Question:
I have to submit all values in different cell in database with one submit
When I click submit it only inserts last student and last subject marks
example (flinch and physics):
'''
<tbody>
<?php
$query="SELECT *FROM 'students' WHERE 'standard'='".$standard."'";
$ex_query=mysql_query($query);
while($row=mysql_fetch_array($ex_query)) {
$id=$row['id'];
$fname=$row['fname'];
$lname=$row['lname'];
$rollno = $row['rollno'];
$standard = $row['standard'];
$section = $row['section'];
?>
<tr>
<th scope="row">1</th>
<td><?php echo $fname; ?> <?php echo $lname; ?>
<input type="hidden" name="name" value="<?php echo $fname; ?> <?php echo $lname; ?>">
</td>
<td><?php echo $standard; ?>
<input type="hidden" name="standard" value="<?php echo $standard; ?>">
</td>
<td><?php echo $section; ?>
<input type="hidden" name="section" value="<?php echo $section; ?>">
</td>
<?php $querysub="SELECT *FROM 'subject'";
$ex_querysub=mysql_query($querysub);
while($row=mysql_fetch_array($ex_querysub))
{
$id=$row['id'];
$subject=$row['subject'];
?>
<td><input type="hidden" name="subject" value="<?php echo $subject; ?>"><input type="text" class="form-control col-md-7 col-xs-12" name="marks"></td>
<?php } ?>
<!-- <td><a href="javascript:void(0)" onClick="edit(<?php echo $id ?>)"><i class="fa fa-edit"></i></a></td>
<td><a href="javascript:void(0)" onClick="deldata(<?php echo $id ?>)"><i class="fa fa-trash-o"></i></a></td> -->
</tr>
<?php }
?>
</tbody>
</table>
<input type="submit" name="submit">
<?php
if(isset($_POST['submit'])) {
$id
$name = $_POST['name'];
$standard = $_POST['standard'];
$section = $_POST['section'];
$subject = $_POST['subject'];
$marks = $_POST['marks'];
$query="INSERT INTO 'marks' ('id' ,'name' ,'standard' ,'section' ,'subject' ,'marks') VALUES (NULL, '$name', '$standard', '$section', '$subject', '$marks')";
$ex_query=mysql_query($query); ?>
<!-- <script>
window.location.href="view-standard.php";
</script> --> <?php
}
}
?>
</form>
'''
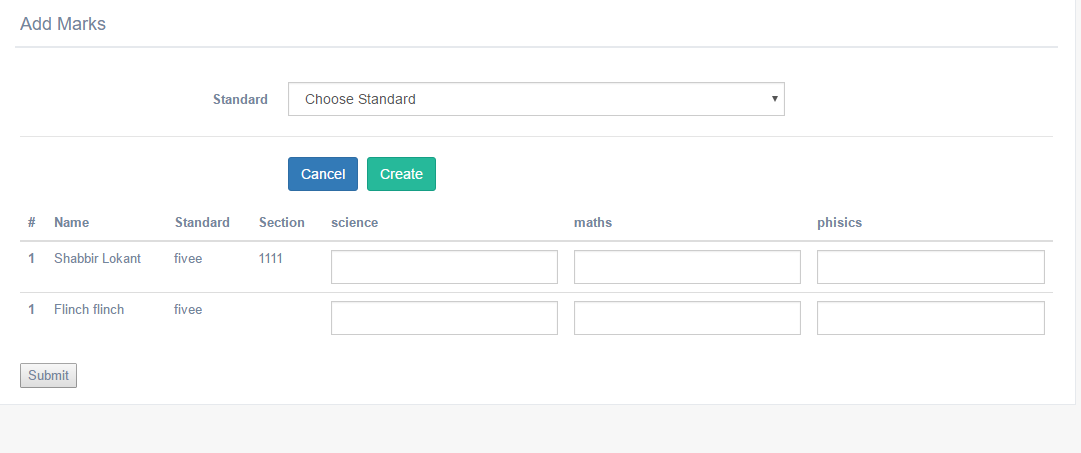
Answer: You can add a row index to each elements name like this
'''
<tr>
<th scope="row">1
</th>
<td>
<?php echo $fname; ?>
<?php echo $lname; ?>
<input type="hidden" name="name[]" value="<?php echo $fname; ?> <?php echo $lname; ?>">
</td>
<td>
<?php echo $standard; ?>
<input type="hidden" name="standard[]" value="<?php echo $standard; ?>">
</td>
<td>
<?php echo $section; ?>
<input type="hidden" name="section[]" value="<?php echo $section; ?>">
</td>
<?php $querysub="SELECT *FROM 'subject'";
$ex_querysub=mysql_query($querysub);
while($row=mysql_fetch_array($ex_querysub))
{
$id=$row['id'];
$subject=$row['subject'];
?>
<td>
<input type="hidden" name="subject[]" value="<?php echo $subject; ?>">
<input type="text" class="form-control col-md-7 col-xs-12" name="marks">
</td>
<?php } ?>
<!-- <td><a href="javascript:void(0)" onClick="edit(<?php echo $id ?>)"><i class="fa fa-edit"></i></a></td>
<td><a href="javascript:void(0)" onClick="deldata(<?php echo $id ?>)"><i class="fa fa-trash-o"></i></a></td> -->
</tr>
'''
Then when you access '$_POST['name']' for example you will get an array with all values and you can use a loop and insert them in database.